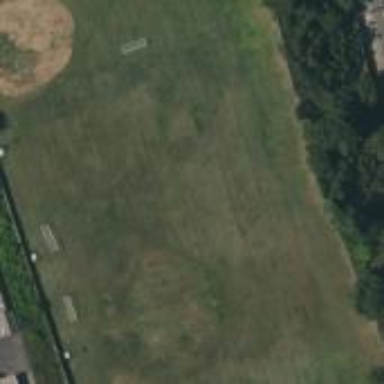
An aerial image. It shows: Multi-sport pitch with grass surface.